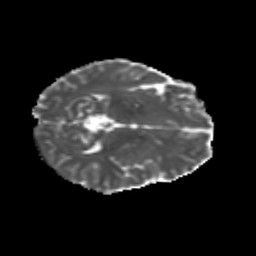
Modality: MD
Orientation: axial
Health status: ill
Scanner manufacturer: siemens
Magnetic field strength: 3 T
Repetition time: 13.7 s
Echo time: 0.098 s